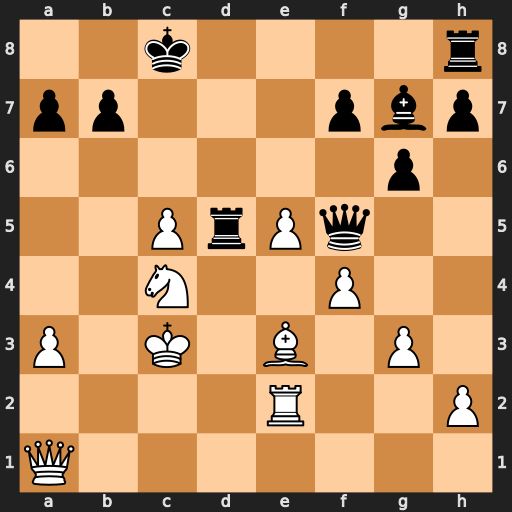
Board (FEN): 2k4r/pp3pbp/6p1/2PrPq2/2N2P2/P1K1B1P1/4R2P/Q7
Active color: w
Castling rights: -
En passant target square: -
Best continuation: Nd6+ Rxd6 cxd6 Bxe5+ fxe5 Qxe5+ Bd4